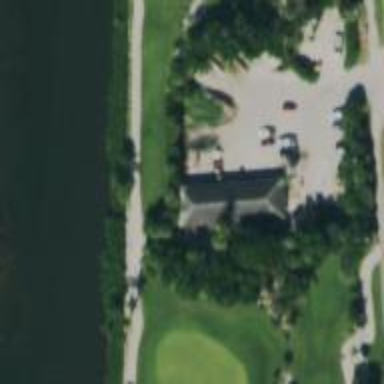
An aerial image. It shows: Golf bunker filled with sandy terrain.